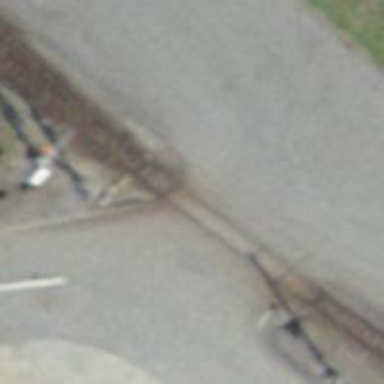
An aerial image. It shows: Railway switch.